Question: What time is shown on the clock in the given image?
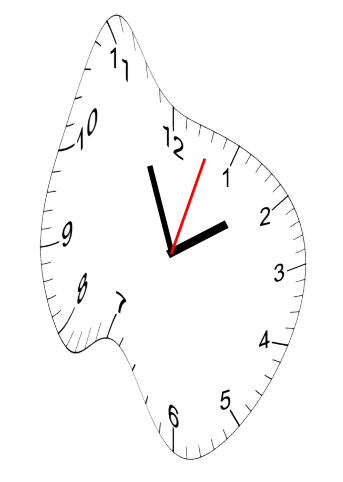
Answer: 01:56:03